Field crop: maize
Growth stage: 2
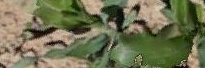
Species: maize